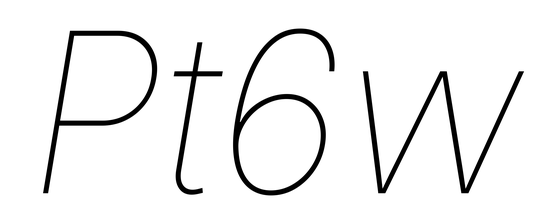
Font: Inter-Italic_Thin_Italic